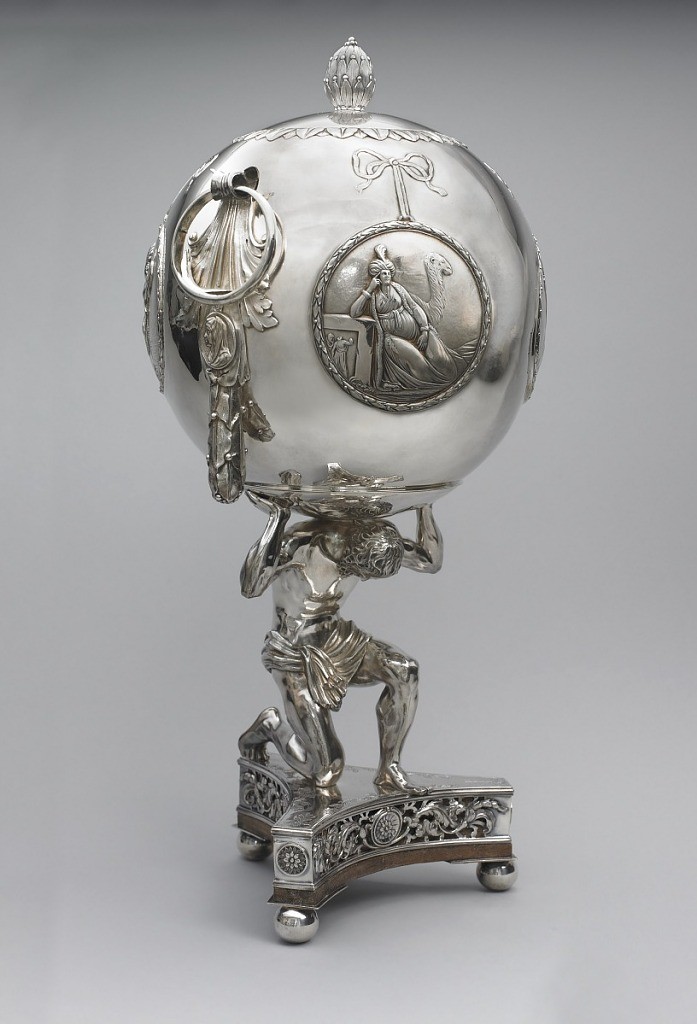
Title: Tea Urn in the Shape of Atlas Supporting the World
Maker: Thomas Heming, English, 1723 – 1801
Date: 1777
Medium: silver, metal (interior cylinder), wood (base)
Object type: tea urn
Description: Tea urn in the form of Atlas supporting the world. Triangular base (a) with openwork decoration, on three ball feet, supporting kneeling figure of Atlas holding a spherical urn (b) on his shoulders. Urn relief decoration featuring four wreathed circular medallions, each suspended from a bow and showing one of four allegorical figures of the continents (Europe, Asia, America, and Africa) with attributes. Embossed acanthus leaves supporting two ring handles. Two pendant laurel leaf tassels, each with oval medallion showing a female head in profile. One pendant tassel conceals a spout; its moveable medallion covers a keyhole. Slightly domed lid (c) engraved with heraldic lion sejant, and moveable laurel leaf finial with perforated stem at center. Interior cylinder (for heating liquid) is base metal.